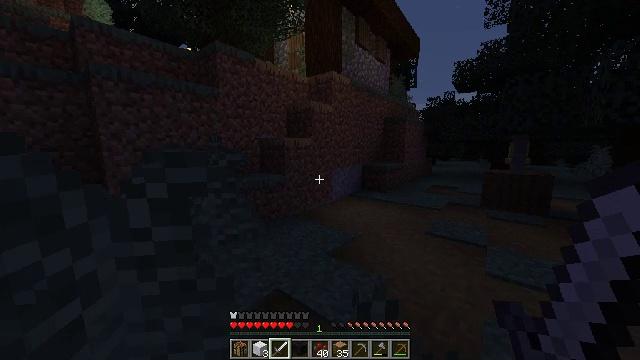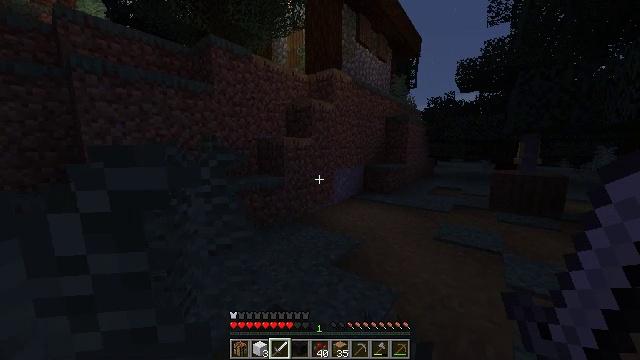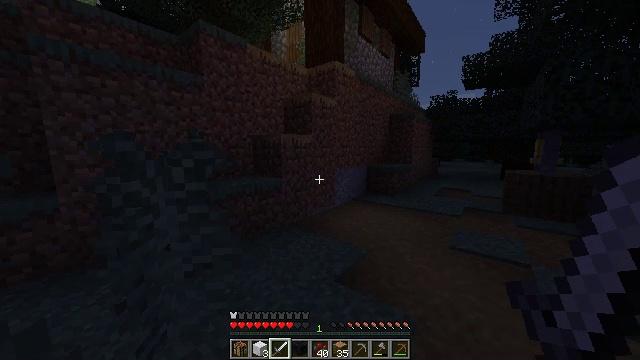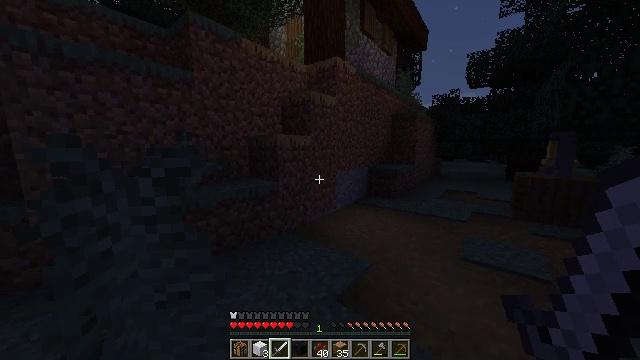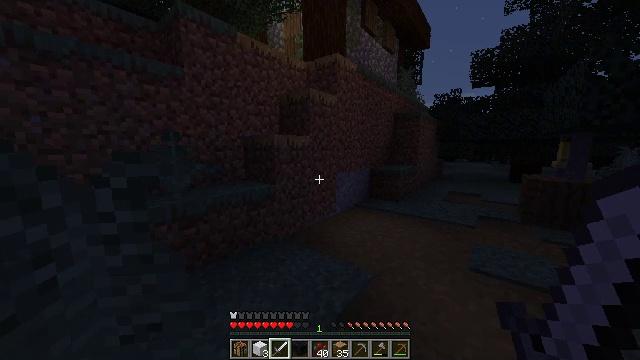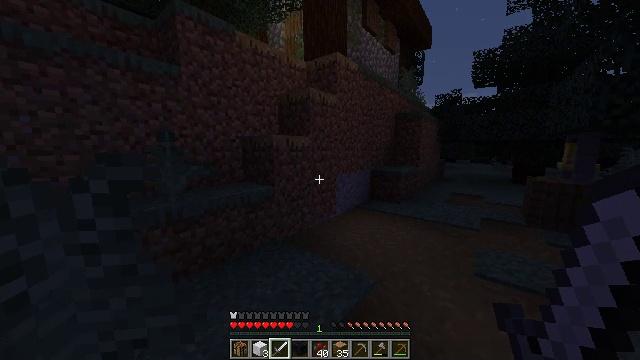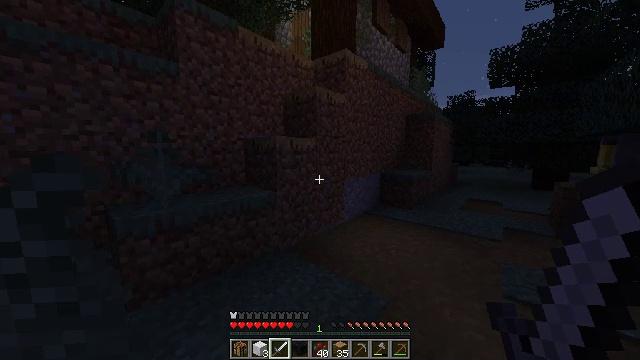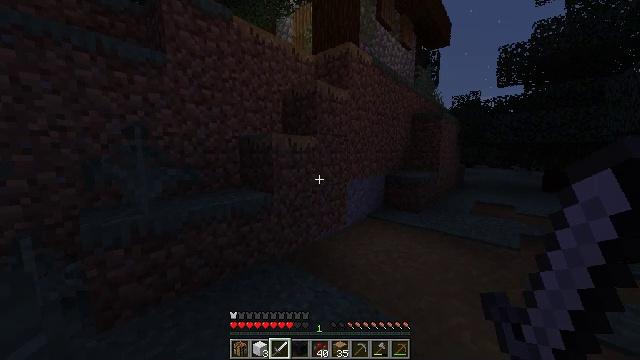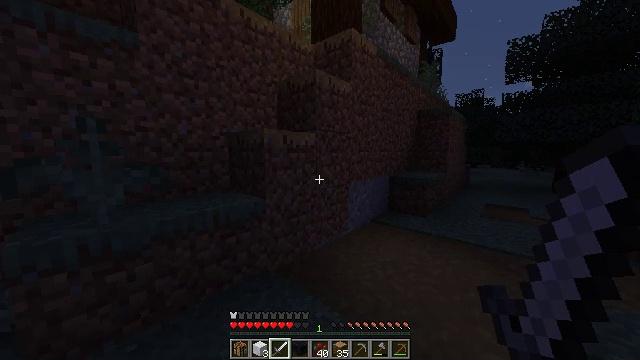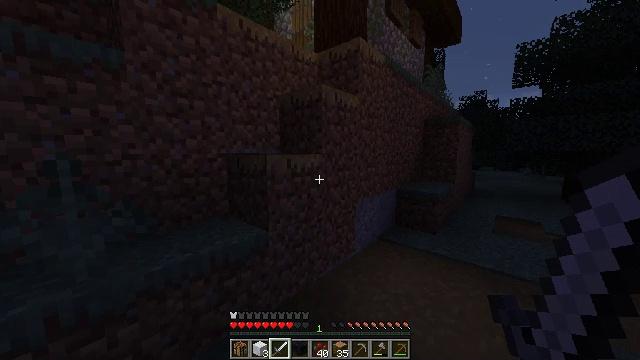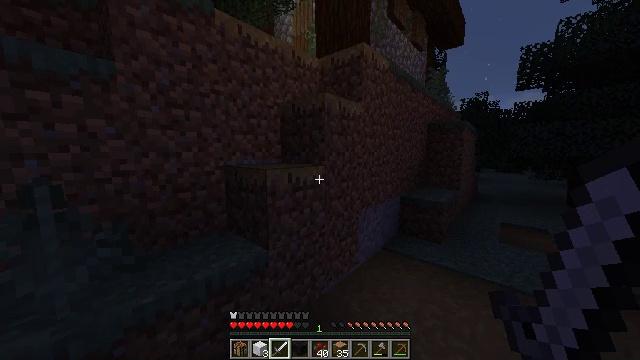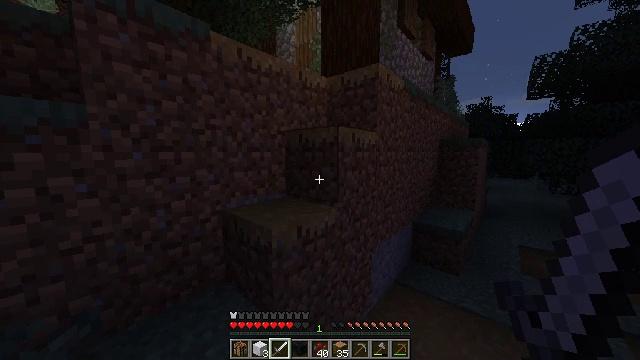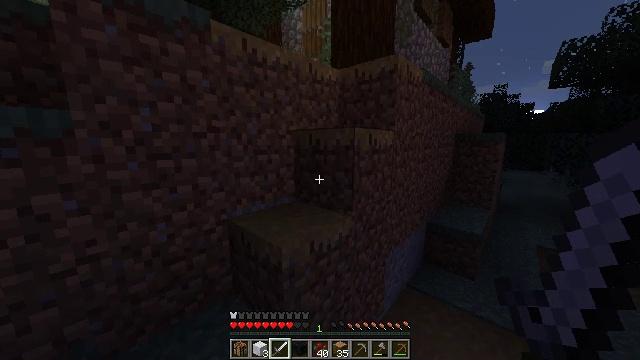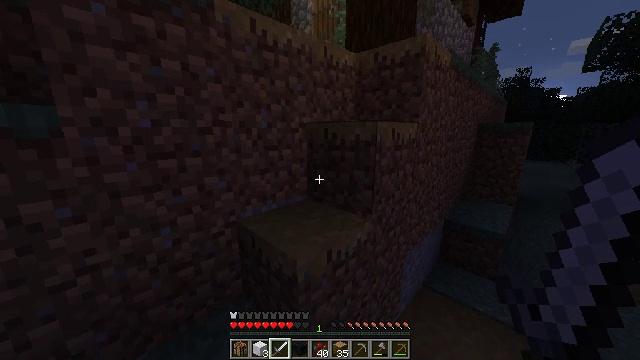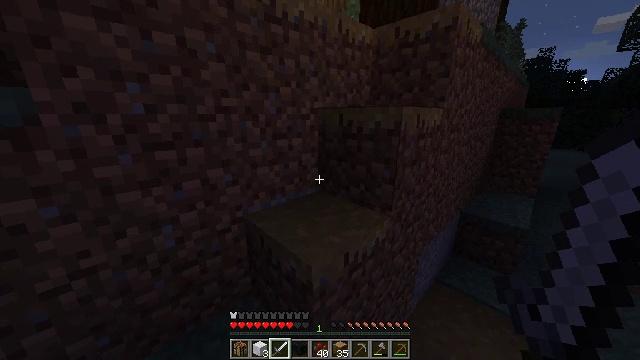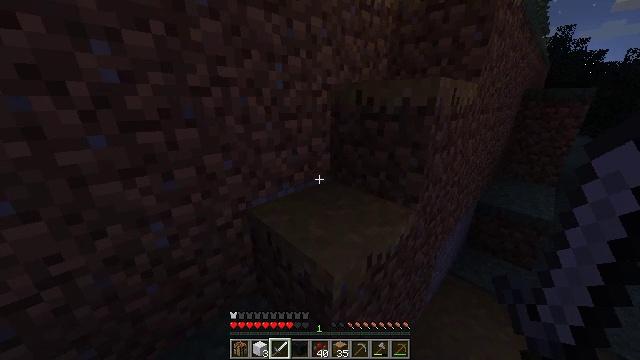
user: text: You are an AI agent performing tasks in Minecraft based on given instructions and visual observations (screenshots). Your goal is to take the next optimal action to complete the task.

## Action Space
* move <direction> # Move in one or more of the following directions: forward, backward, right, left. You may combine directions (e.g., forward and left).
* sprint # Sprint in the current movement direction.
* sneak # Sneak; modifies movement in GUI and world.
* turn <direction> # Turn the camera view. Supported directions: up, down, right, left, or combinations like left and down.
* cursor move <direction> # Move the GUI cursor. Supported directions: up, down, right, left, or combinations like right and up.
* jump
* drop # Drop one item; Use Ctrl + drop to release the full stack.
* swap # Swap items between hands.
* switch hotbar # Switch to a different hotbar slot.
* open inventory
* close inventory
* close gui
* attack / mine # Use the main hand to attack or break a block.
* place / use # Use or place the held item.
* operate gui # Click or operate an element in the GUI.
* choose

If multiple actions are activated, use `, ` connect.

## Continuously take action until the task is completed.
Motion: motion action
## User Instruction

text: Break the spruce leaves to clear the area.
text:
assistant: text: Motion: move forward
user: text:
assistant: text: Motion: move forward
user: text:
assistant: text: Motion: move forward
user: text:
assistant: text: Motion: move forward
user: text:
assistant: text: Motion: move forward
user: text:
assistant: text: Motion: move forward, turn left
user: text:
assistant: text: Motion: move forward
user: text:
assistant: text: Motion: move forward
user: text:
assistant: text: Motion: move forward and move left, jump
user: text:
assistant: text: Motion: move forward and move left, jump
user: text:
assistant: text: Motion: move forward and move left, jump
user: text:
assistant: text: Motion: move forward and move left, turn left and down, jump
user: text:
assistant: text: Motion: move forward and move left, turn left and down, jump
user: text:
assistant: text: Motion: move forward and move left, turn left and down, jump
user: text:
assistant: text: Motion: move forward and move left, turn down, jump
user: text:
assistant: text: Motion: move forward and move left, turn down, jump
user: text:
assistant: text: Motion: move forward and move left, turn right, jump
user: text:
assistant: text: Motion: move forward and move left, turn right and down, jump
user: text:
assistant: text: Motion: move forward and move left, turn right, jump
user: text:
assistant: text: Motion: move forward and move left, turn right and up, jump
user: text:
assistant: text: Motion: move forward and move left, turn right and up, jump
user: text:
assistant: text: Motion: move forward and move left, turn right and up, jump
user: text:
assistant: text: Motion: move forward and move left, jump
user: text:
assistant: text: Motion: move forward and move left, jump
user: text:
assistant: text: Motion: move forward and move left, jump
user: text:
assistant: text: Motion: move forward and move left, turn left and down, jump
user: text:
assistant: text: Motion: move left, turn left and down, jump
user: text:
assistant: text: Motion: move left, turn left and down, jump
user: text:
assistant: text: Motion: move left, turn left and down, jump
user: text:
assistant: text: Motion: move left, turn left and down, jump